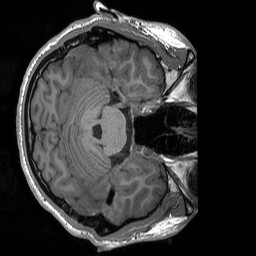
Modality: T1w
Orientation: axial
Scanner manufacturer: siemens
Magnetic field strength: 3 T
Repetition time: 1.76 s
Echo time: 0.0022 s